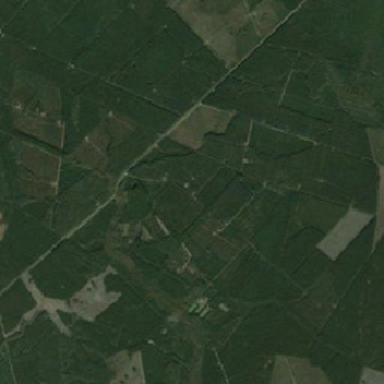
It is a big part of the farmland .